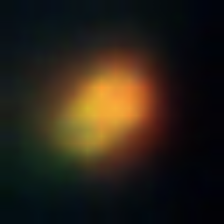
Taxon: NanoPlankton
Group: Other